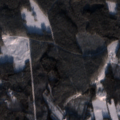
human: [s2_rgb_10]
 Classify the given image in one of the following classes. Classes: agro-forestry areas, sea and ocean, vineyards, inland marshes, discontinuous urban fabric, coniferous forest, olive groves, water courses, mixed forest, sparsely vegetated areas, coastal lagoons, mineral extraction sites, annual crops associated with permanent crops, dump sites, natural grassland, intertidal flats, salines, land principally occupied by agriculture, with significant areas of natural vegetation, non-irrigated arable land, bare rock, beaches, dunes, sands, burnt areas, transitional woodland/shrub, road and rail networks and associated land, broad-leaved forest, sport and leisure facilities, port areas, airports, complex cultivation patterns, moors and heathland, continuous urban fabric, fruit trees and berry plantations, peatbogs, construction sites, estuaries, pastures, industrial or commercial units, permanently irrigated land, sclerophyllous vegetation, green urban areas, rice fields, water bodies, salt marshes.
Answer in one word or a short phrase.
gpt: non-irrigated arable land, coniferous forest, mixed forest